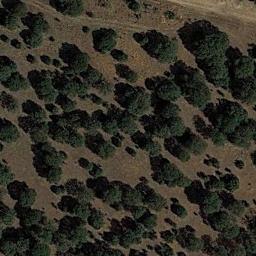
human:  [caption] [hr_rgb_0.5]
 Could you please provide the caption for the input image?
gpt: Some green chaparrals of different sizes grow on the wasteland .

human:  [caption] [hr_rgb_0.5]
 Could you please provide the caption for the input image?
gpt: The chaparral is consist of some green bushes on the desert .

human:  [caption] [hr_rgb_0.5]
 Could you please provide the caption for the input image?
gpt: Chaparral is densely distributed on the sand .

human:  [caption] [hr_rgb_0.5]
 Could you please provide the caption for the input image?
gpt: There are dozens of trees in this desert .

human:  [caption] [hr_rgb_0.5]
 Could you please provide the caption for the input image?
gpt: The chaparral is dense and even .